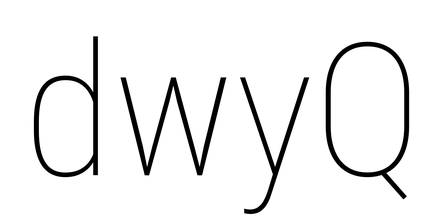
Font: Roboto_Condensed_Thin